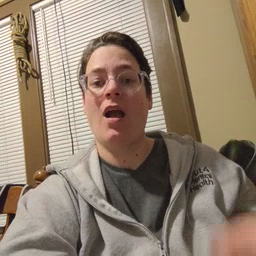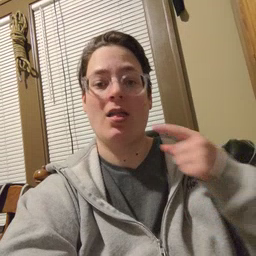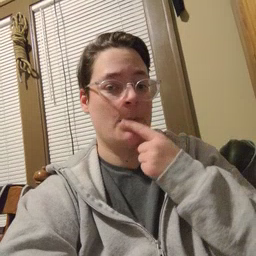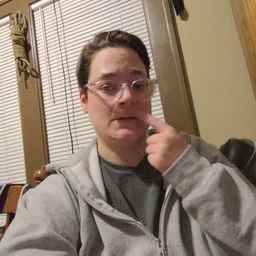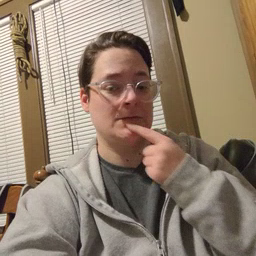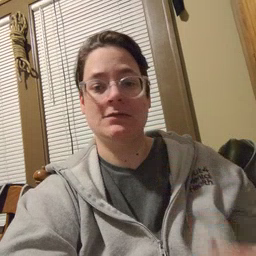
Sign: lips